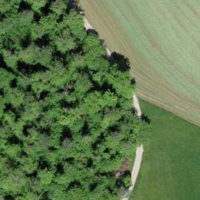
EUNIS habitat code: 25
Species observed at this site:
Medicago sativa